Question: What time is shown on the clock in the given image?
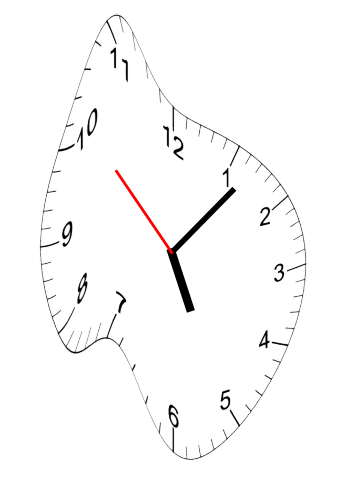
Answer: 05:06:52